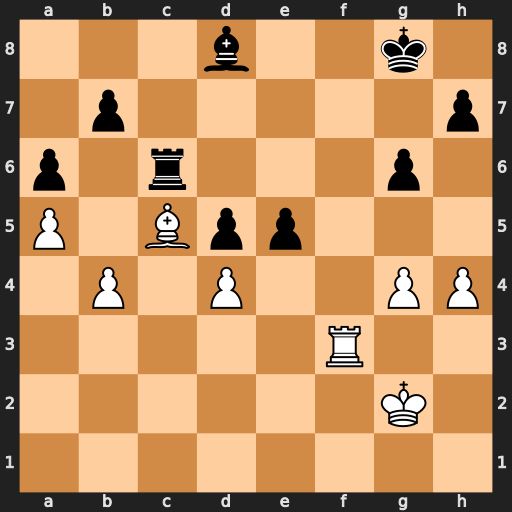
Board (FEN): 3b2k1/1p5p/p1r3p1/P1Bpp3/1P1P2PP/5R2/6K1/8
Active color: w
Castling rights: -
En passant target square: -
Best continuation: Rf8+ Kg7 Rxd8